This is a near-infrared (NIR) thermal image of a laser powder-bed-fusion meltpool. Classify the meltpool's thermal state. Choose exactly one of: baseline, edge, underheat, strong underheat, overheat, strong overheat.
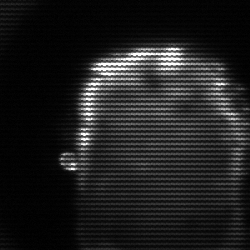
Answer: baseline